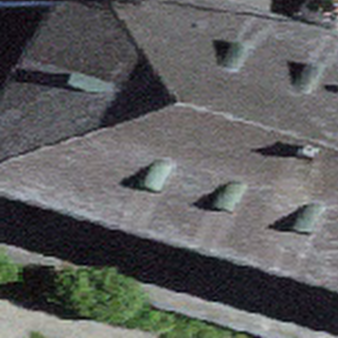
Label: other